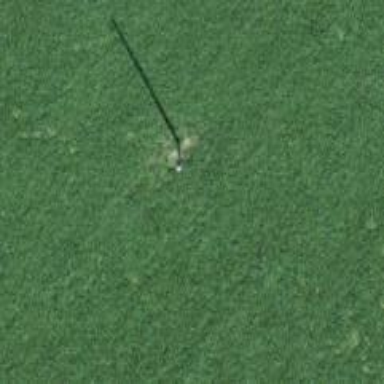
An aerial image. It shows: Minor power line.